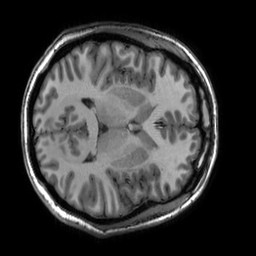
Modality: T1w
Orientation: axial
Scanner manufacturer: ge
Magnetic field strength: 3 T
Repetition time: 0.008784 s
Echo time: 0.003804 s